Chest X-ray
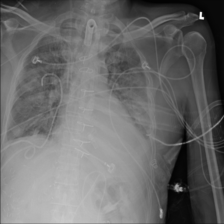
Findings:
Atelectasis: negative
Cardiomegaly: negative
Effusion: negative
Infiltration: negative
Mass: negative
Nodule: negative
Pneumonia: negative
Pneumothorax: negative
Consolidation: negative
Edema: negative
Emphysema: negative
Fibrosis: negative
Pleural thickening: negative
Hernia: negative